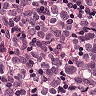
Metastatic tissue present: yes